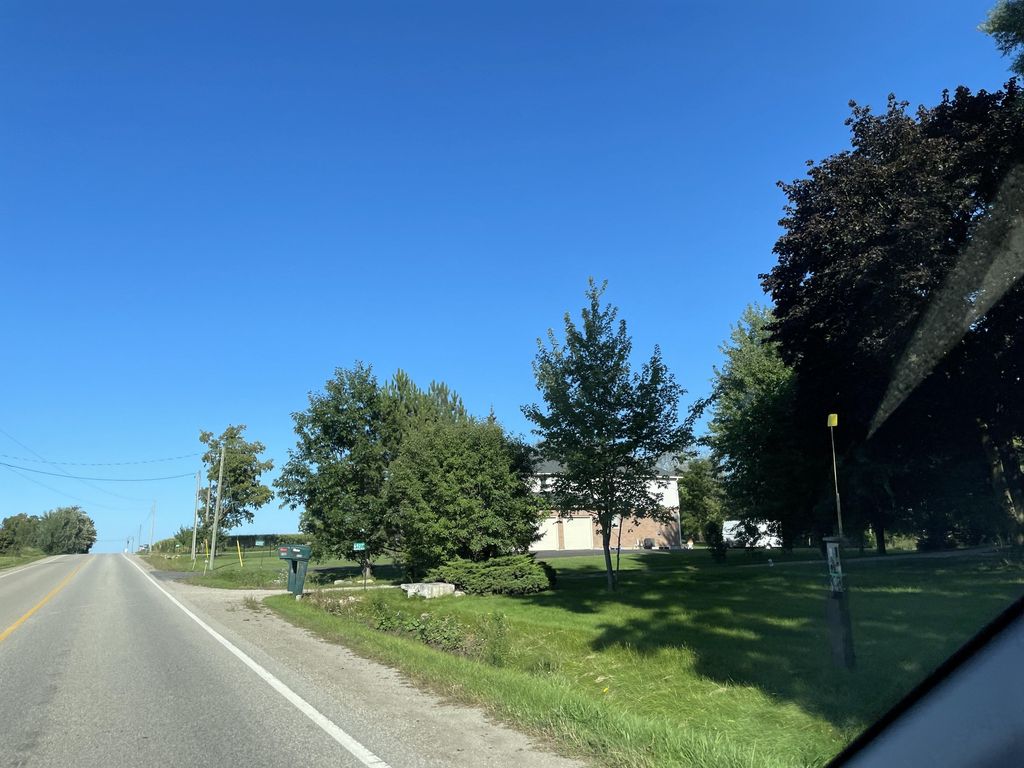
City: kitchener-waterloo